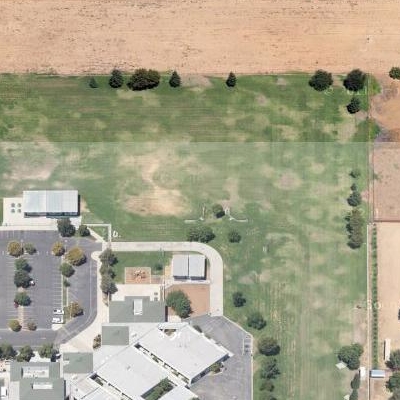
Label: aGrass